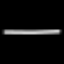
Label: line